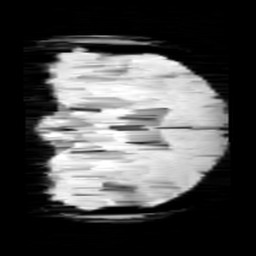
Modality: minIP
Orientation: coronal
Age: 12
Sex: male
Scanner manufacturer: siemens
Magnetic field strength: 3 T
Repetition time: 0.027 s
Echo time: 0.02 s